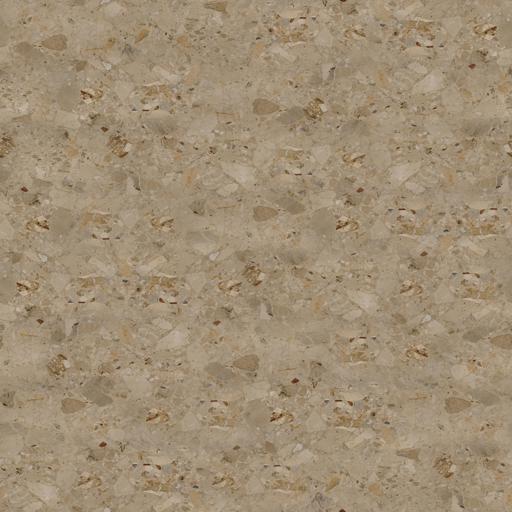
Tags: beige floor stone terrazzo